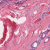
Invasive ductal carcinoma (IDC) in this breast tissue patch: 1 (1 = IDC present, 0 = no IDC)